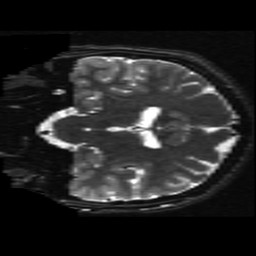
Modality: T2w
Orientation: coronal
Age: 16
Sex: female
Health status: ill
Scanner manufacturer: ge
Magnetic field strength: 3 T
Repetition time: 7.5 s
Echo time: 0.1007 s